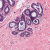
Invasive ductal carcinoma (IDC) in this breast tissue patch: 0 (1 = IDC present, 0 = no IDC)